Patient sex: M
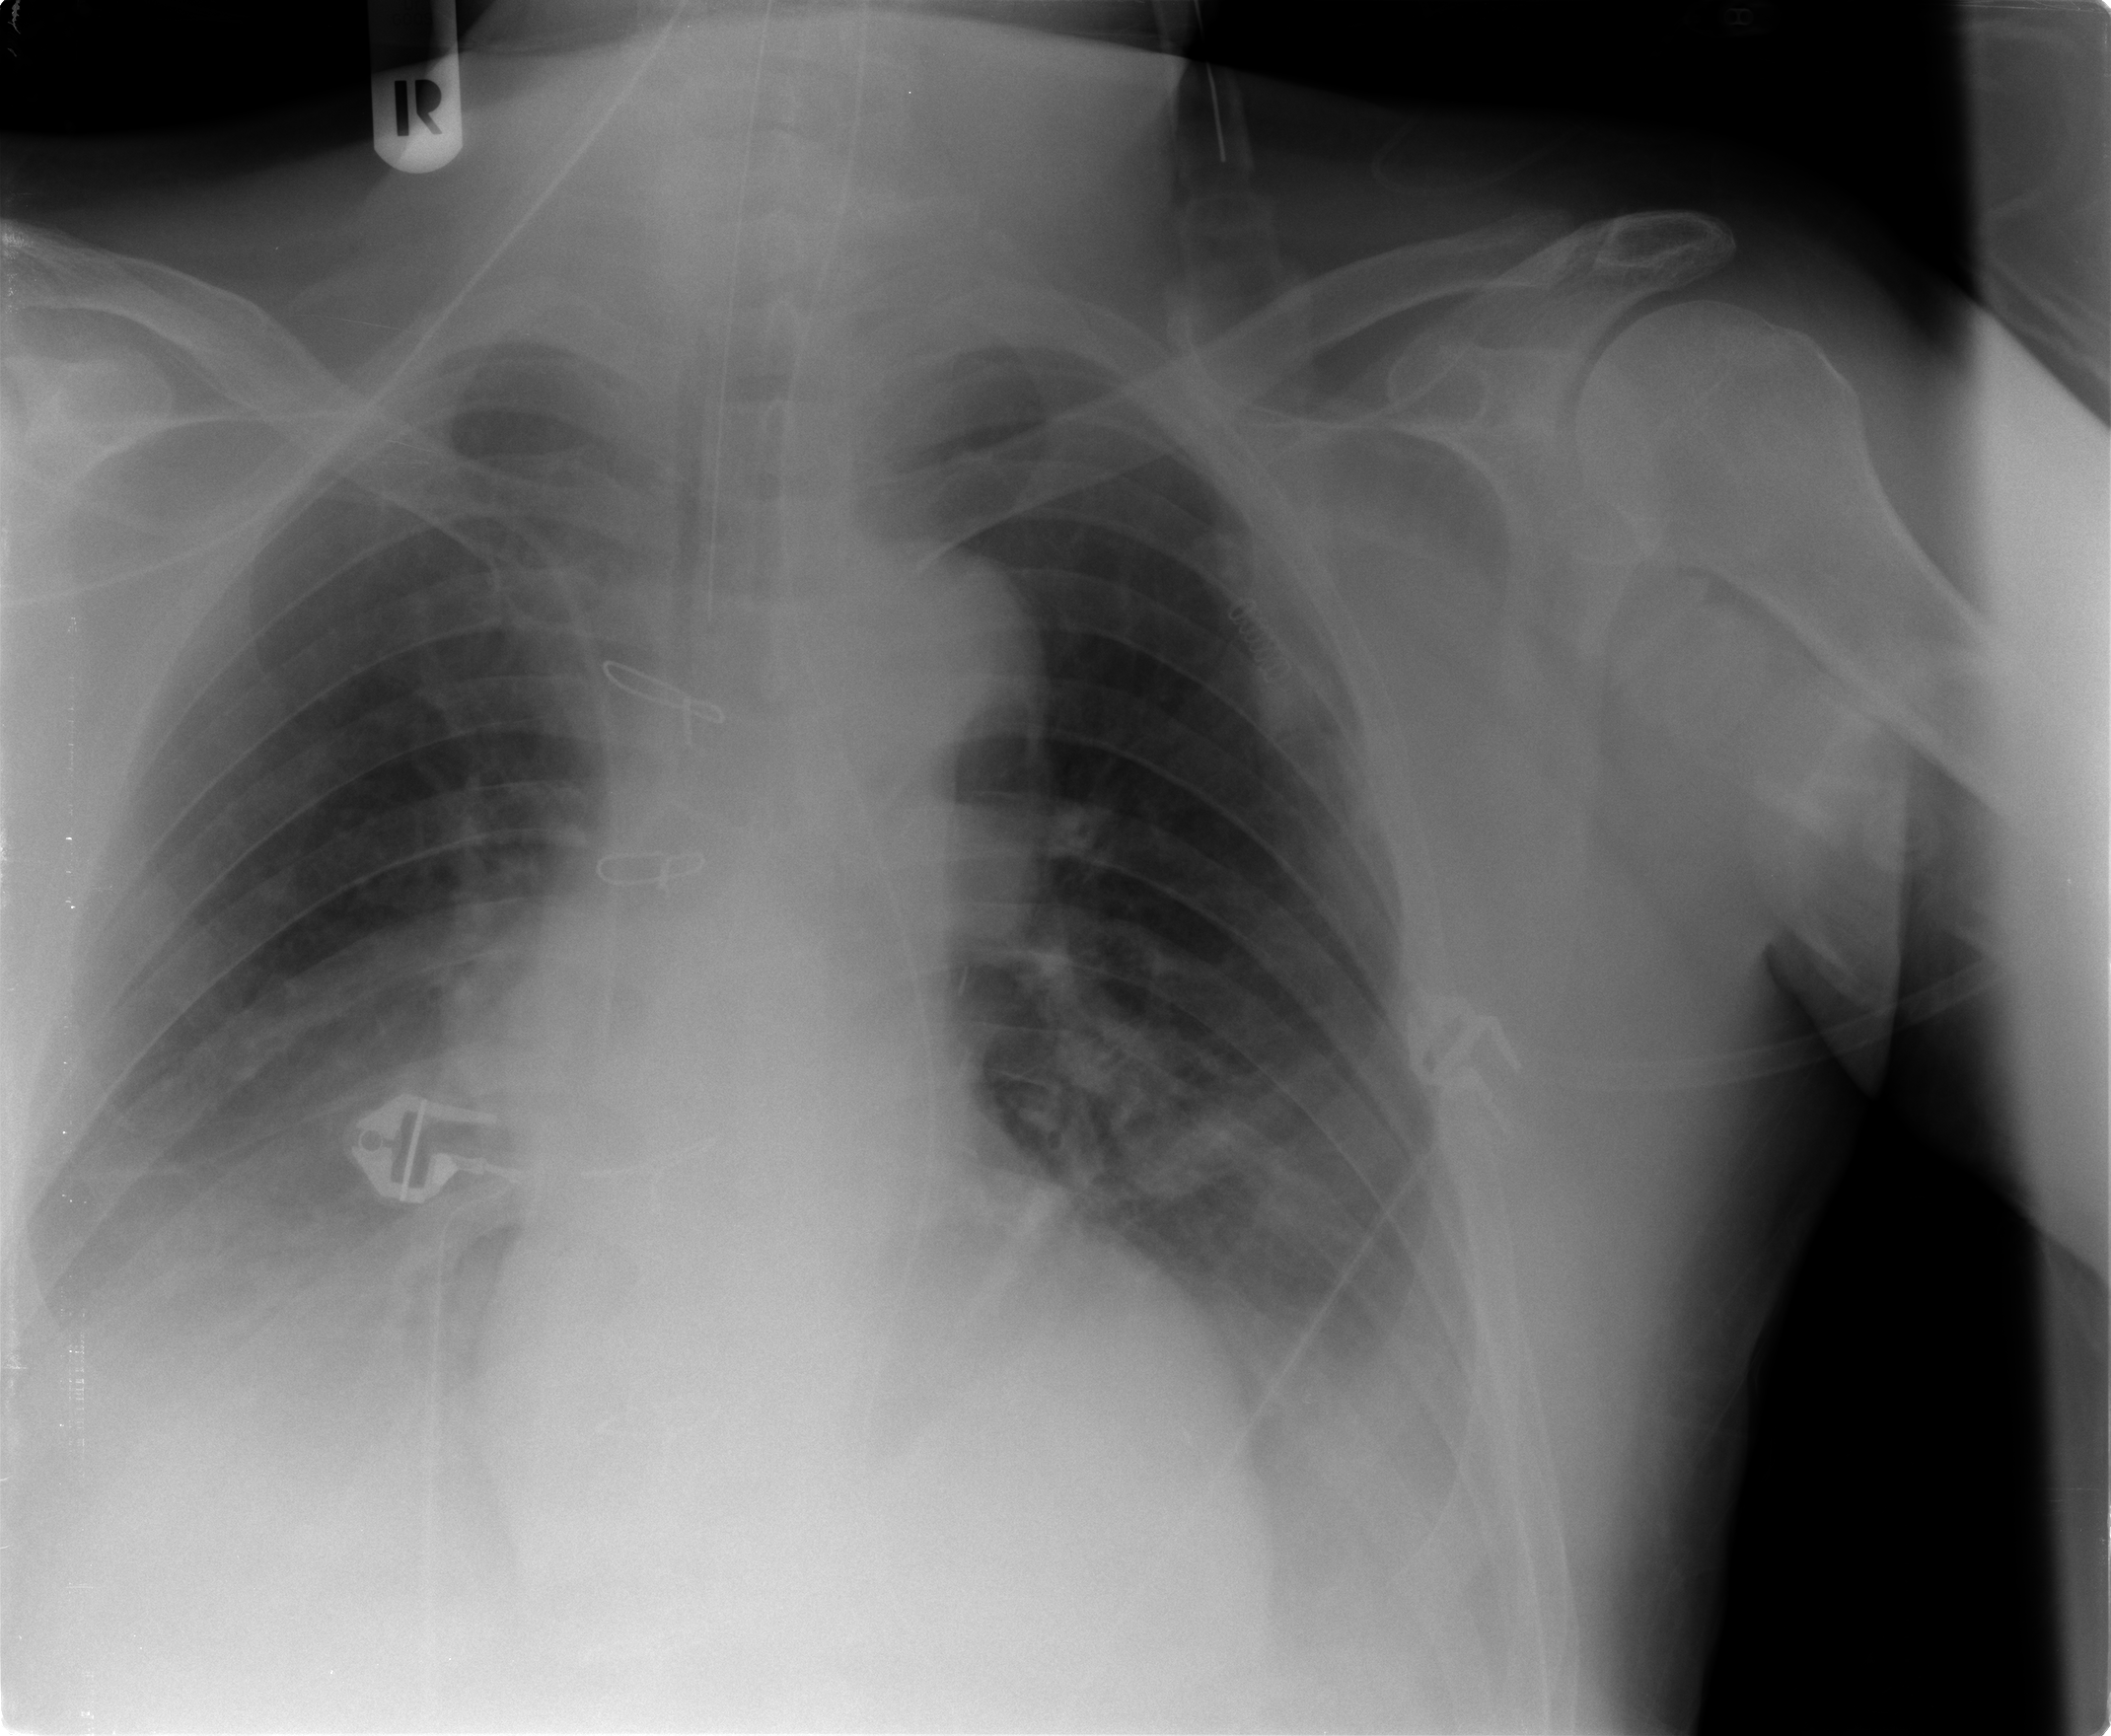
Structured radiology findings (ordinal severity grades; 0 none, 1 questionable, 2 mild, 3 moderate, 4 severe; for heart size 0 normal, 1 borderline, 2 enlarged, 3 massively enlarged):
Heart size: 0
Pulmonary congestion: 0
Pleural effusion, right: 3
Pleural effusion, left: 2
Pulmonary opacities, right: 1
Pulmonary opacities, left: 2
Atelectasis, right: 2
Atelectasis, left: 2